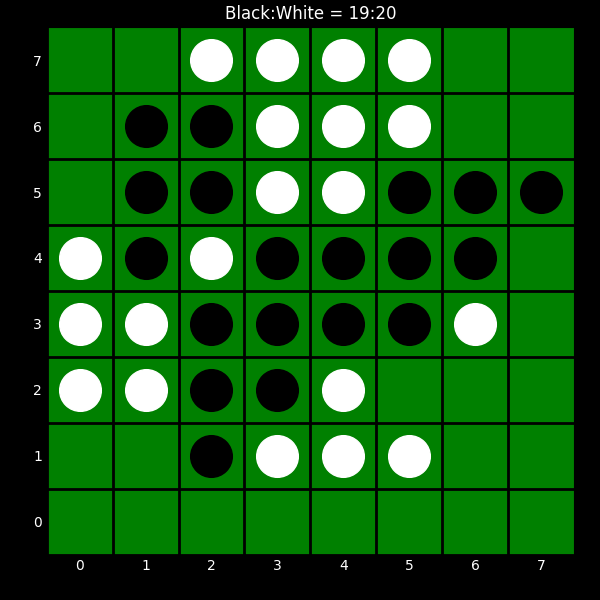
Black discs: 19
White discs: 20